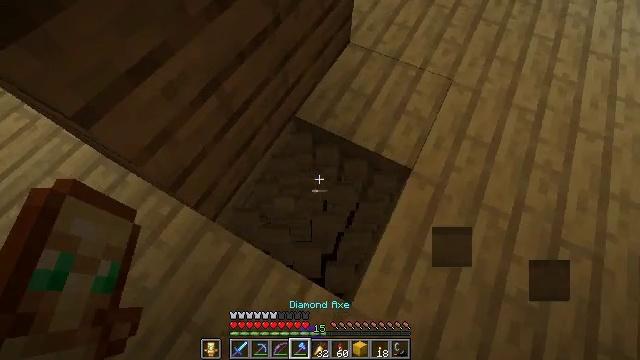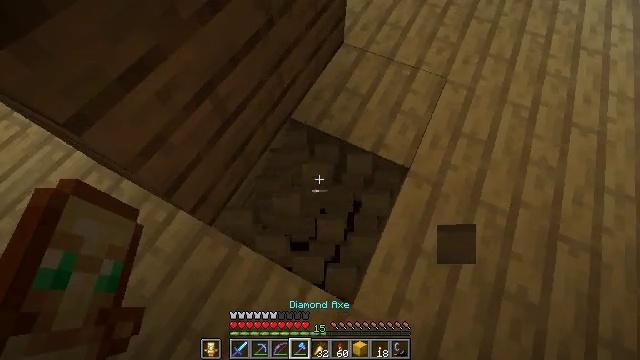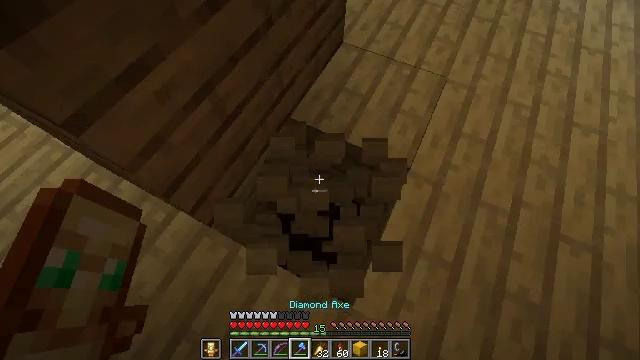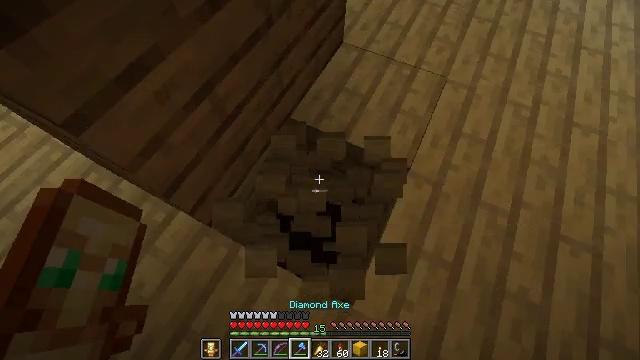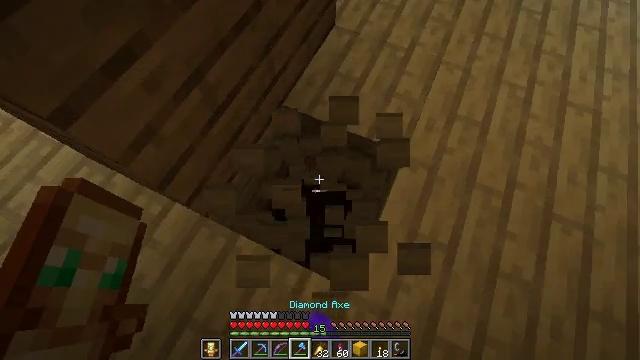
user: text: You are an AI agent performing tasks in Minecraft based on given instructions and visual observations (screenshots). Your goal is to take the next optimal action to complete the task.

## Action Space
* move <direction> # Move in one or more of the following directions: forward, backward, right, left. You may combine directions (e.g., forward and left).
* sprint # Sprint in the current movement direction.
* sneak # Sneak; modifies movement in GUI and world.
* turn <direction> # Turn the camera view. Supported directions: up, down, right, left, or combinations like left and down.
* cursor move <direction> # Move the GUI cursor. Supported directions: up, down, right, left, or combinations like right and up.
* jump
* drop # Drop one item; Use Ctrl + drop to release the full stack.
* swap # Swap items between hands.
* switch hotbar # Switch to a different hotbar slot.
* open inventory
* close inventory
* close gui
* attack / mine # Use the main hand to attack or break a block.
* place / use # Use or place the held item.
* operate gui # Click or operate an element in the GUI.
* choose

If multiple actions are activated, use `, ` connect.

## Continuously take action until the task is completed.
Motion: motion action
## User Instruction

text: Attack the birch planks to recycle them.
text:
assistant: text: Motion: turn right, attack / mine
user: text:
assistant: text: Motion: attack / mine
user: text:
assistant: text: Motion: attack / mine
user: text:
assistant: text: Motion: turn right and down, attack / mine
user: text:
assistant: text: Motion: attack / mine